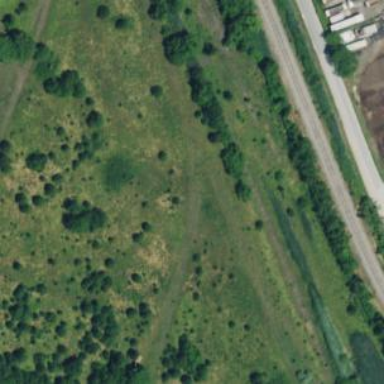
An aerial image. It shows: Disused railway spur service.